Question: I am attempting to implement the AdMob with Google Play Services.
So far I have the default test banner appearing but I want to try some of the test ads.
I read that the emulator (AVD) must have Google APIs 16 or 17 as the target in order to test the AdMob however when I create a device that has this as target the emulator fails to load ( i left it for a good 20 minutes still has not loaded yet :( I just see the flashing android logo
This my AVD device

This is my AdFragment class that contains all the code related to the advertisements
'''
public class AdFragment extends Fragment
{
private AdView mAdView;
@Override
public View onCreateView(LayoutInflater inflater,ViewGroup container, Bundle savedInstanceState) {
// TODO Auto-generated method stub
return inflater.inflate(R.layout.fragment_ad, container, false);
}
@Override
public void onActivityCreated(Bundle savedInstanceState)
{
// TODO Auto-generated method stub
super.onActivityCreated(savedInstanceState);
mAdView = (AdView)getView().findViewById(R.id.adView);
AdRequest adRequest = new AdRequest.Builder()
.addTestDevice(AdRequest.DEVICE_ID_EMULATOR)
.build();
// Start loading the ad in the background.
mAdView.loadAd(adRequest);
}
/** Called when leaving the activity */
@Override
public void onPause()
{
if (mAdView != null)
{
mAdView.pause();
}
super.onPause();
}
/** Called when returning to the activity */
@Override
public void onResume()
{
super.onResume();
if (mAdView != null)
{
mAdView.resume();
}
}
/** Called before the activity is destroyed */
@Override
public void onDestroy() {
if (mAdView != null)
{
mAdView.destroy();
}
super.onDestroy();
}
}
'''
Now im unsure whether it is my code that not generating the device ID or a problem with my created AVD device. The tutorials i seen have something like this
'''
.addTestDevice(AdRequest.DEVICE_ID_EMULATOR)
.addTestDevice("2EAB96D84FE62876379A9C030AA6A0AC")
'''
Now i don't know if the last line is the code given by LogCat or is something that i just have to put in. I noticed the developer.google website has a different code so i assume i don't need to include in my code since i have not got it yet.
Please help. thank you.
I added this code inside On Resume inside my main activity
'''
@Override
protected void onResume()
{
// TODO Auto-generated method stub
super.onResume();
int isAvaiable = GooglePlayServicesUtil.isGooglePlayServicesAvailable(this);
if(isAvaiable == ConnectionResult.SUCCESS)
{
Log.d("TEST", "GPS IS OK");
}
else if(isAvaiable == ConnectionResult.SERVICE_MISSING || isAvaiable == ConnectionResult.SERVICE_VERSION_UPDATE_REQUIRED || isAvaiable == ConnectionResult.SERVICE_DISABLED)
{
Dialog dialog = GooglePlayServicesUtil.getErrorDialog(isAvaiable, this, 1);
dialog.show();
}
}
'''
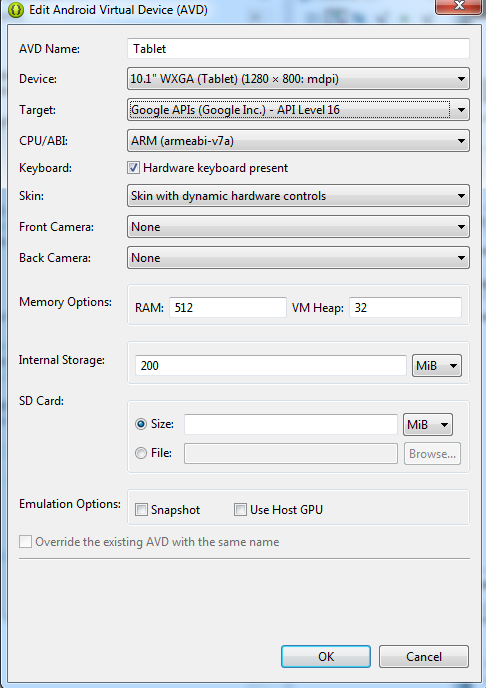
Answer: The API to test banners should be 17 or higher. You have a good answer here that explains it. <URL>.
For the problems related to launch the emulator the only suggestion I can give you is trying <URL> and use an smaller screen.
You can try other emulators like <URL>. In my case the default android emulator took 10-12minutes to be responsive in a ldpi, with the other only 2 in a hdpi.
About the addTestDevice, I think AdRequest.DEVICE_ID_EMULATOR is enough, but if you see in the logcat the MD5 of your device ID then add this hash.
Last but not least, remember to check if GPS are installed at the beginning, it is explained on the DOCS.
> To verify the Google Play services version, call isGooglePlayServicesAvailable(). If the result code is SUCCESS, then the Google Play services APK is up-to-date and you can continue to make a connection. If, however, the result code is SERVICE_MISSING, SERVICE_VERSION_UPDATE_REQUIRED, or SERVICE_DISABLED, then the user needs to install an update.
So you will avoid errors.